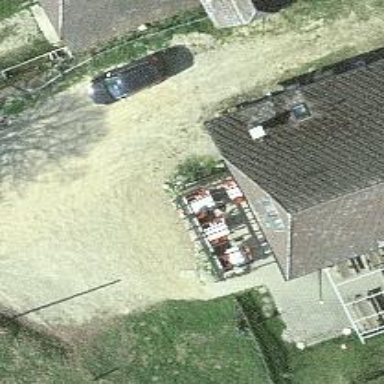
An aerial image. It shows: Restaurant.